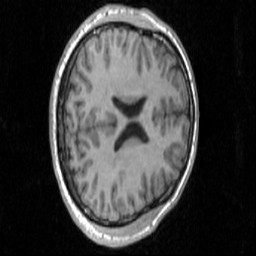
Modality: T1w
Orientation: axial